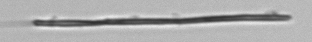
Label: fiber